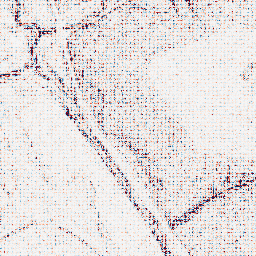
Category: wavelet
Decomposition family: wavelet_biorthogonal
Decomposition parameters: wavelet: bior2.4
level: 1
Upsampling method: sinc_blackman
Upsampling parameters: scale: 8
kernel_size: 8
Upsampling scale: 8